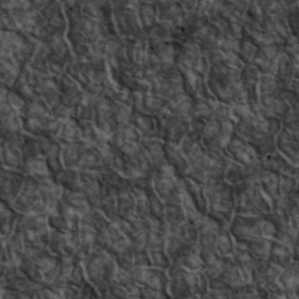
Label: non_frost